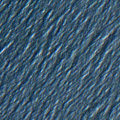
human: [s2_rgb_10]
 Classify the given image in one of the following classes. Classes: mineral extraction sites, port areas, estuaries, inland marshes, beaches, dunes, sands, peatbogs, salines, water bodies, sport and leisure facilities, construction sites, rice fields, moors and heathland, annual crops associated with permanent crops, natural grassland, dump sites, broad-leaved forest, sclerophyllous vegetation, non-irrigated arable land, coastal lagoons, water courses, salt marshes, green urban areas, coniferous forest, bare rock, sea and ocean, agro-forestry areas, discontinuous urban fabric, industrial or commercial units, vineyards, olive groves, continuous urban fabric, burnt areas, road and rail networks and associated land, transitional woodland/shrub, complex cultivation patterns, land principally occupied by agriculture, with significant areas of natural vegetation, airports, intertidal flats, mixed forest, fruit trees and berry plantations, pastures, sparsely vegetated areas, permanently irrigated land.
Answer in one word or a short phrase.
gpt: sea and ocean